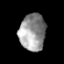
Tissue: prostate
Cell type: T cells
Senescence score: 0.3436
Nuclear area (px): 935
Mean DAPI intensity: 152.782